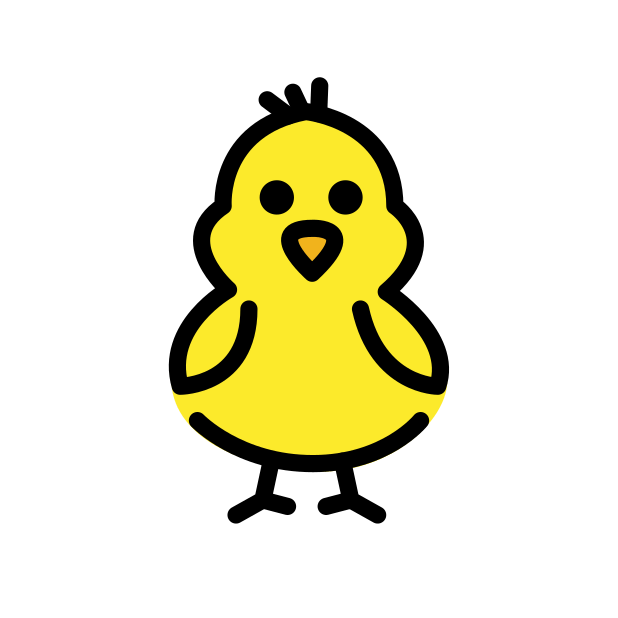
Emoji: 🐥
Name: front-facing baby chick
Unicode: 0x1f425